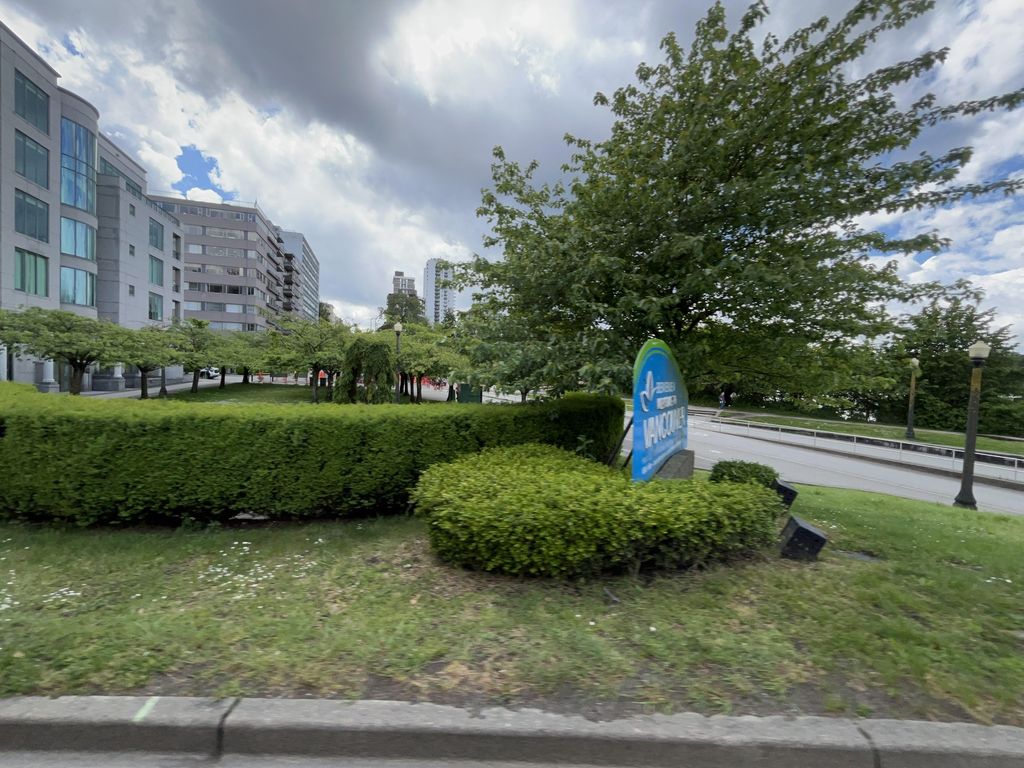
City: vancouver